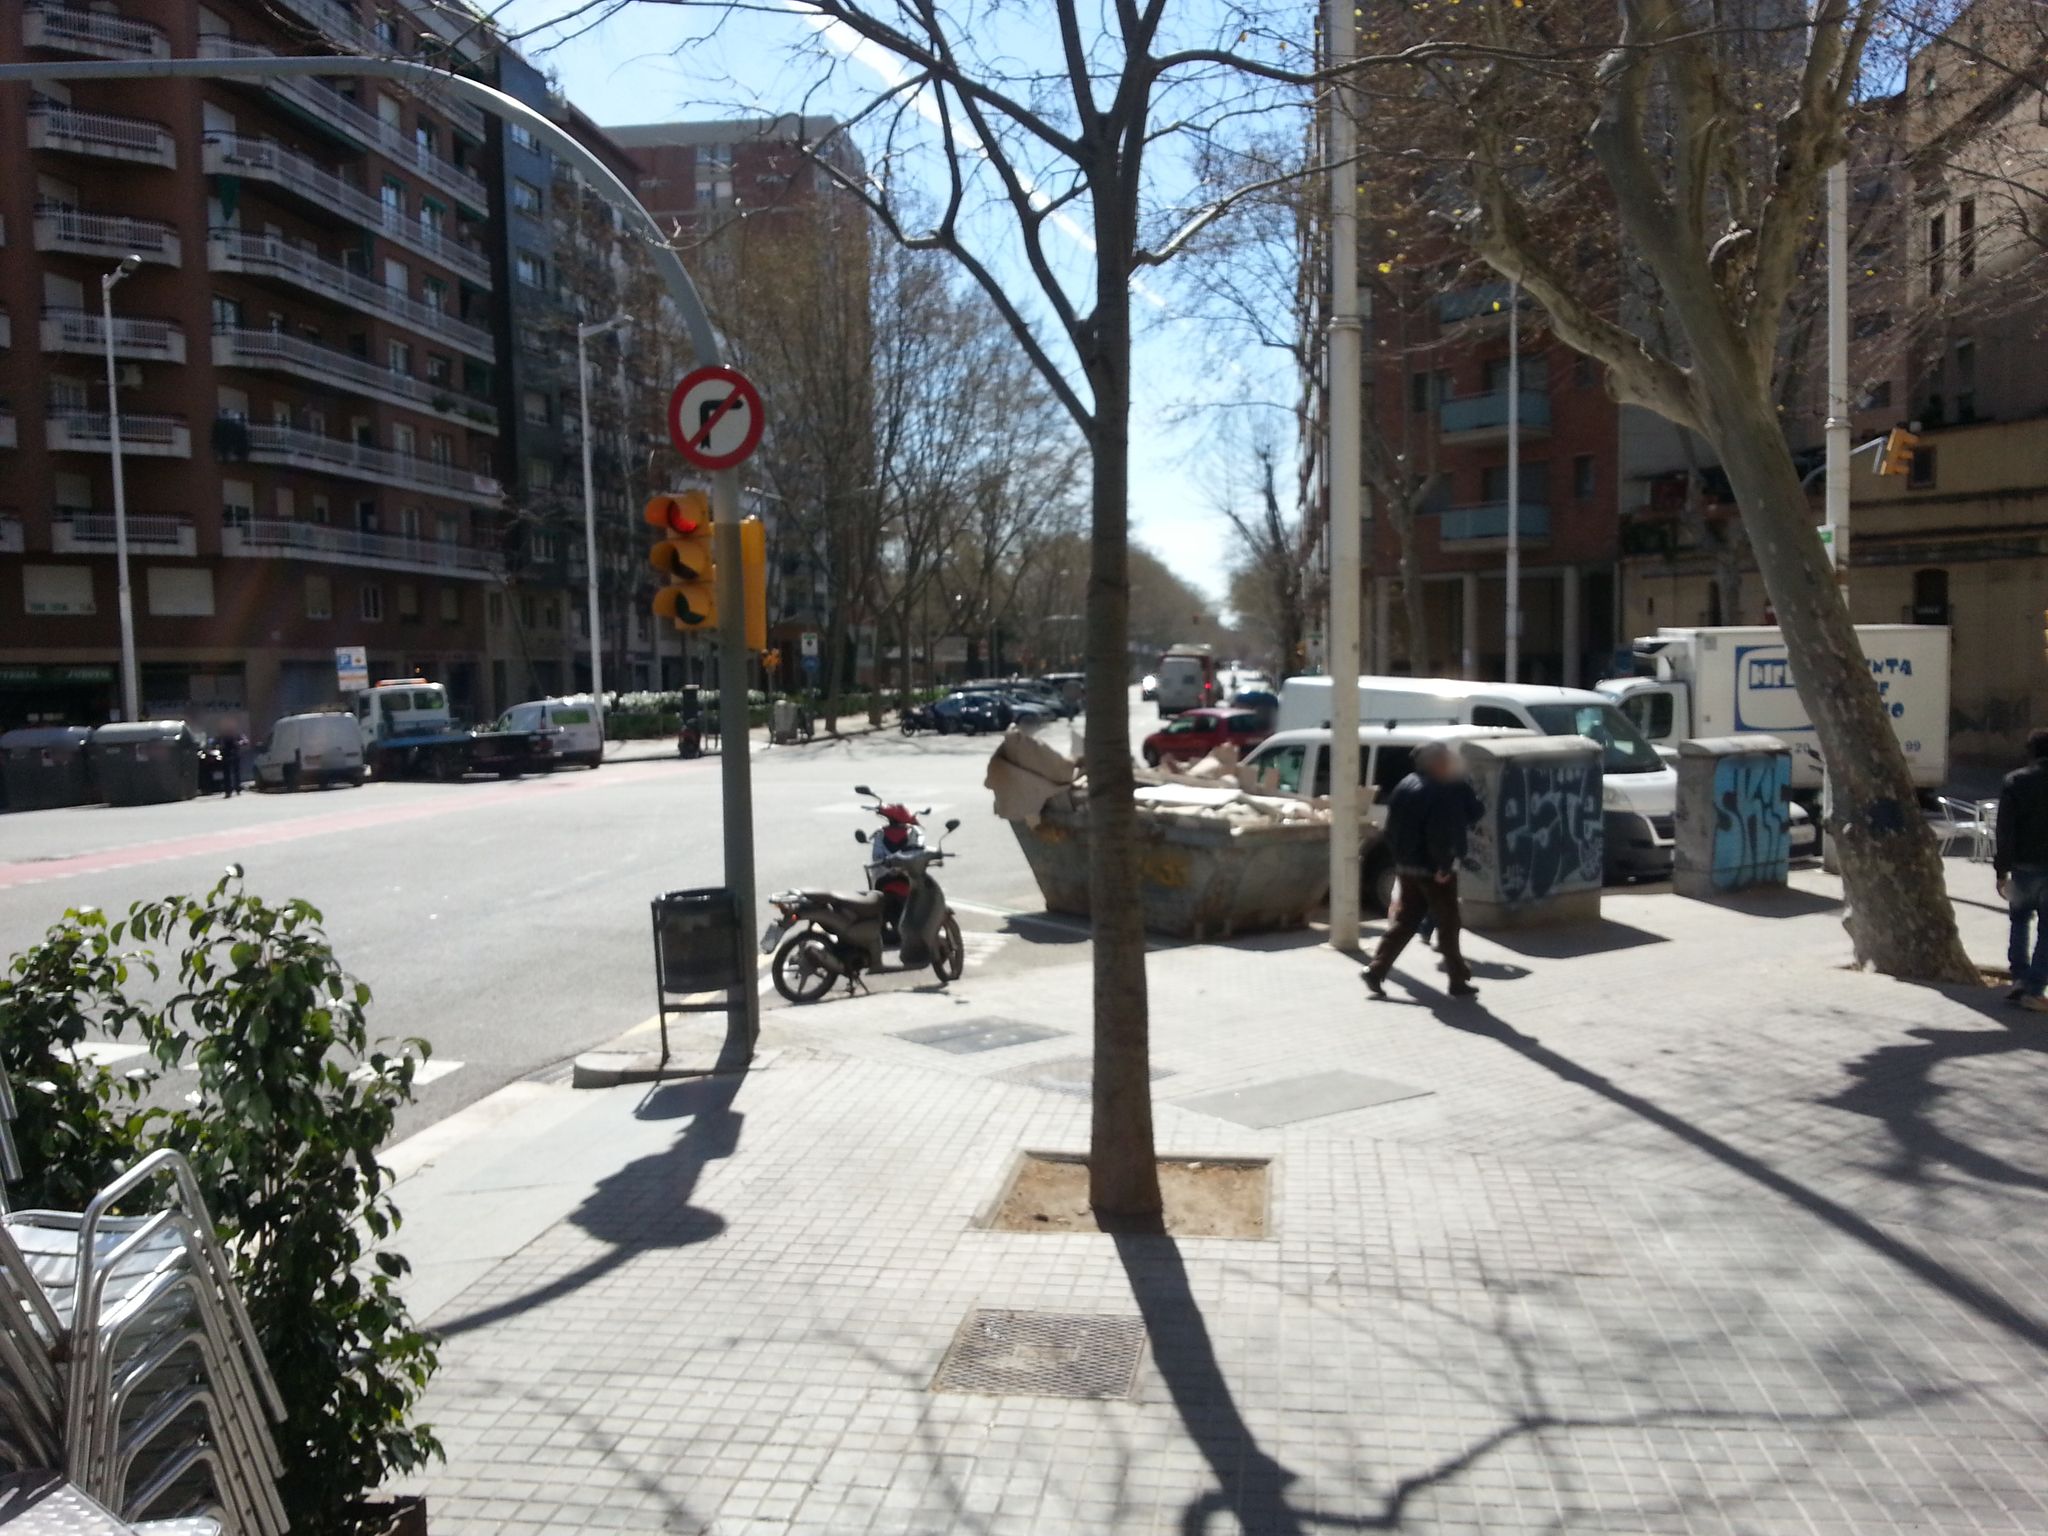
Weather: clear
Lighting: day
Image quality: good
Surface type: walking surface
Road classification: cycleway
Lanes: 2
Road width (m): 2.5
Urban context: urban centre
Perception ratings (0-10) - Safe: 6.19, Lively: 8.99, Beautiful: 6.91, Boring: 5.26, Depressing: 4.53, Wealthy: 5.62